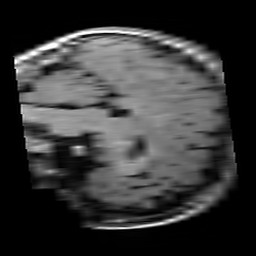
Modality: T1w
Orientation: sagittal
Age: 20
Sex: female
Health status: healthy
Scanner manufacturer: siemens
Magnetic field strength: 3 T
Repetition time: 4.1 s
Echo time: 0.0085 s